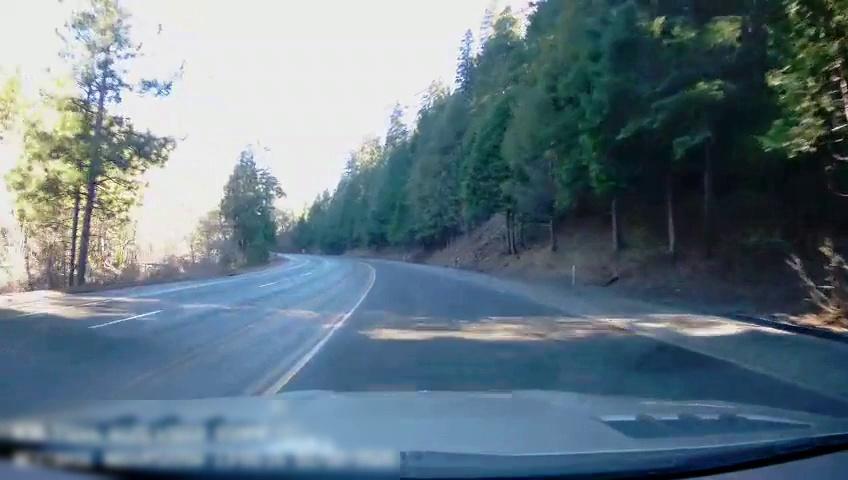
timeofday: Day
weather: Sunny
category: Drivable Space
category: Lanes | Opposite Lane
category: Lanes | Alternate Lane
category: Lanes | Opposite Lane
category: Lanes | Current Lane
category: Lanes | Alternate Lane
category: Lanes | Opposite Lane